Field crop: tomato
Growth stage: 1
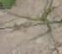
Species: cyperus